Aerial crown-view tile of a tropical tree (Barro Colorado Island, Panama), acquired 20241216:
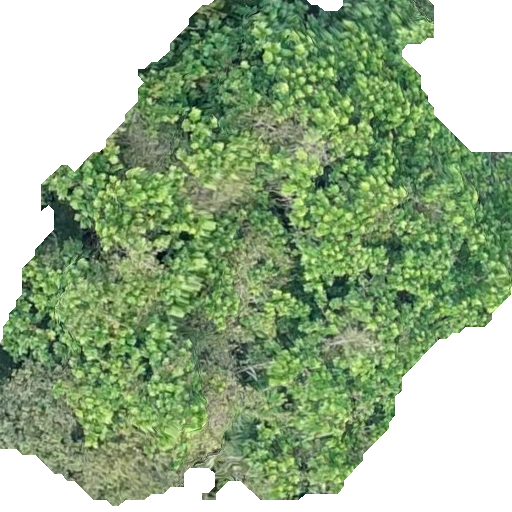
Species: Anacardium excelsum
GBIF accepted scientific name: Anacardium excelsum
Crown area: 278.447 m²